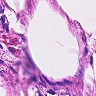
Metastatic tissue present: no